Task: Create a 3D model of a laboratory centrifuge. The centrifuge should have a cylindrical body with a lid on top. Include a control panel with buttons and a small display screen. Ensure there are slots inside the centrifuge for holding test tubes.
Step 77:
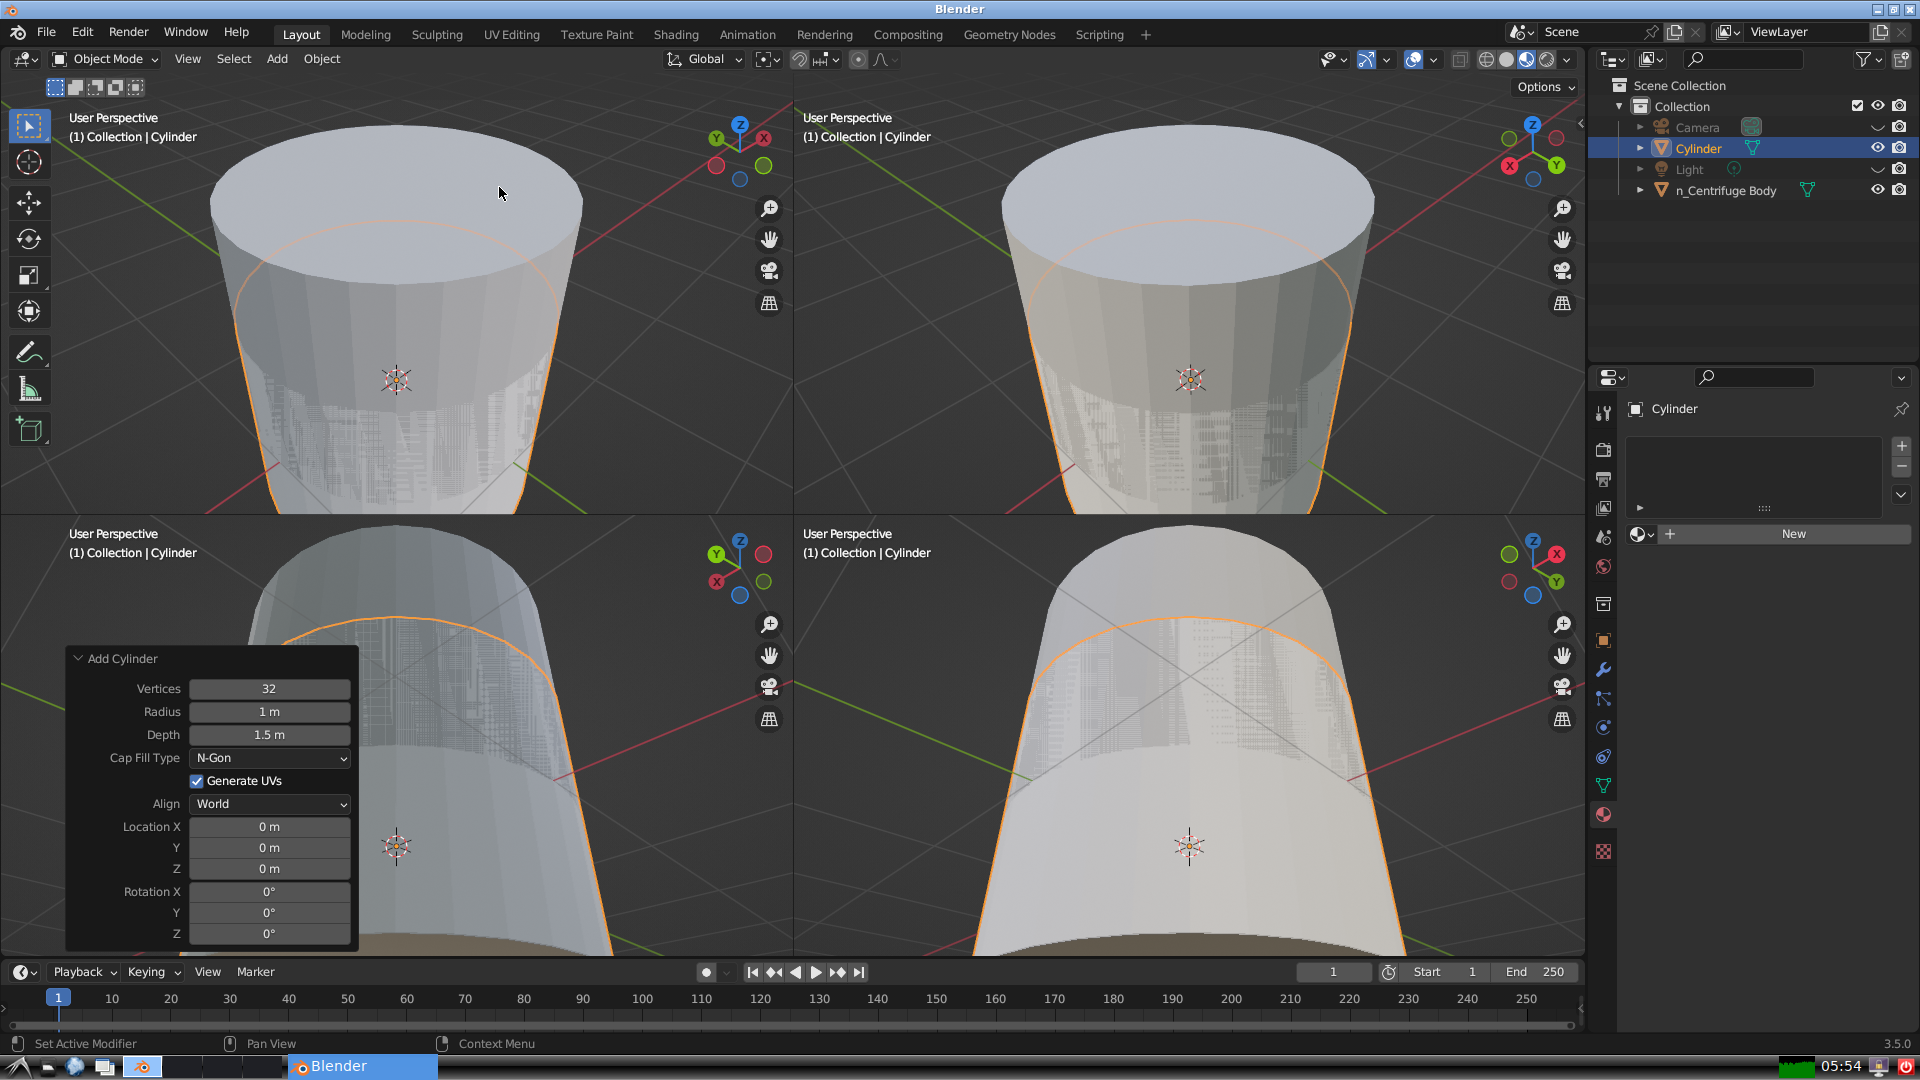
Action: {"mouse_move": [270, 708]}